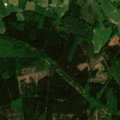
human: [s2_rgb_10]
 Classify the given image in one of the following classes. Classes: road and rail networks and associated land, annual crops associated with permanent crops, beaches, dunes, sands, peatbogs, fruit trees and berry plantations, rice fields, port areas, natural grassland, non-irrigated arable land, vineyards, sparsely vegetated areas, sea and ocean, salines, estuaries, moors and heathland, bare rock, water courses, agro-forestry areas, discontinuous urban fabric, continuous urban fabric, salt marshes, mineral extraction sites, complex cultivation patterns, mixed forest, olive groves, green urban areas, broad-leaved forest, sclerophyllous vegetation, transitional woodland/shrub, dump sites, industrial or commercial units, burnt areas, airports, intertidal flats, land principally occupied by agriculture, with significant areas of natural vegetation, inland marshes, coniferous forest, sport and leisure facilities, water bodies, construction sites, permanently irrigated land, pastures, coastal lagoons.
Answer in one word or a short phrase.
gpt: pastures, land principally occupied by agriculture, with significant areas of natural vegetation, coniferous forest, mixed forest